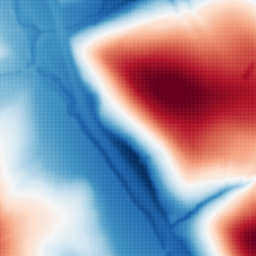
Category: multiscale
Decomposition family: dog
Decomposition parameters: sigma_low: 1
sigma_high: 100
Upsampling method: sinc_blackman
Upsampling parameters: scale: 4
kernel_size: 8
Upsampling scale: 4